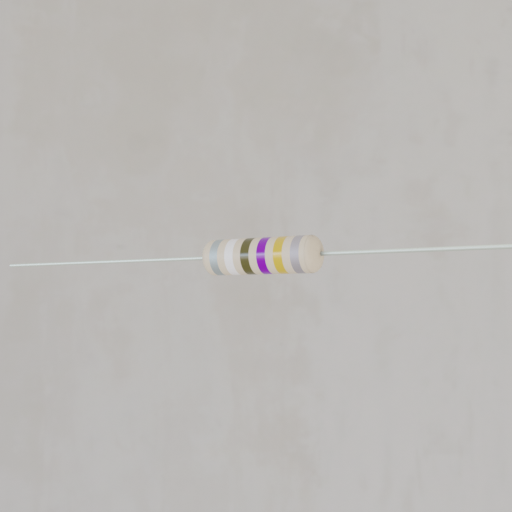
Resistor colour bands (in order): silver, white, brown, violet, gold, silver